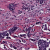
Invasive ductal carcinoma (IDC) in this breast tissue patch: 1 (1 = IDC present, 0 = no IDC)